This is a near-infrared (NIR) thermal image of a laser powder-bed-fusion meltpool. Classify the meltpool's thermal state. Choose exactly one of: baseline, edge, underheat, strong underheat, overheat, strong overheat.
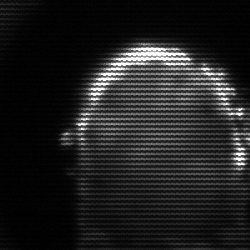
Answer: baseline